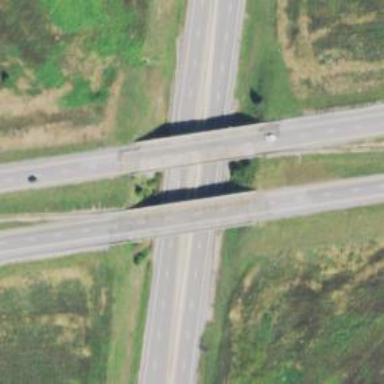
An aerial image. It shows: Viaduct bridge on motorway.